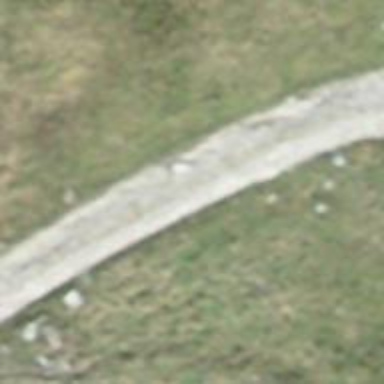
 covered in grass. It is downhill piste type track."